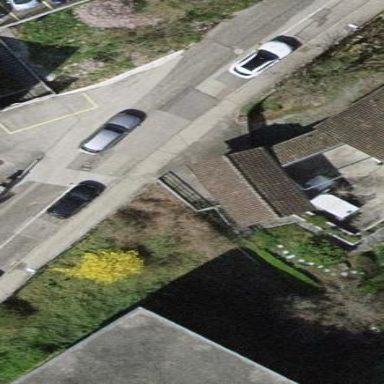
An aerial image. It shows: Garage.